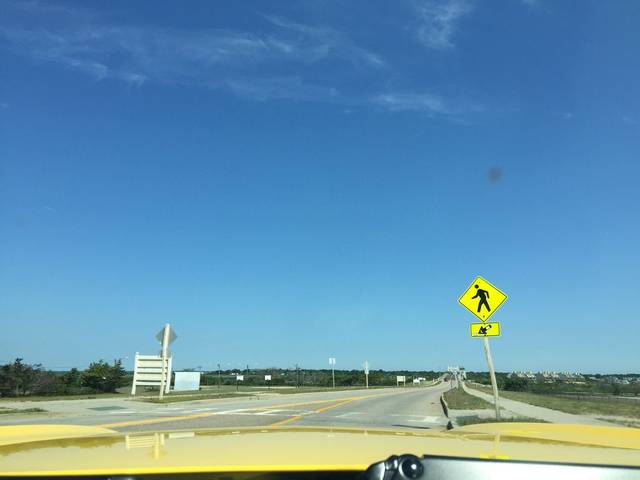
Region: United States
Coordinates: 40.734, -72.866